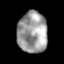
Tissue: prostate
Cell type: T cells
Senescence score: 0.284
Nuclear area (px): 1205
Mean DAPI intensity: 155.954